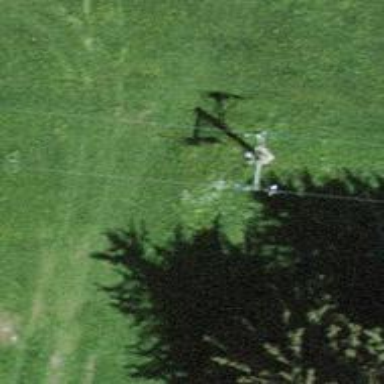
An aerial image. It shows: Pylon for aerialway.